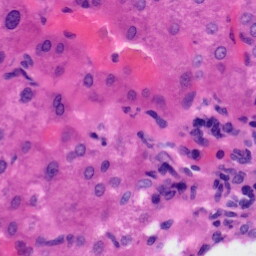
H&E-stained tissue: Liver